Question: $ne in momgodb using java not giving proper result. Am i missing something?
My database is as below.

Which contains value where 'mac_address = "-".'
My code for retrieving records where 'mac_address != "-"' is as,
'''
BasicDBObject whereQuery = new BasicDBObject("mac_address", new BasicDBObject("$ne", "-"));
DBCursor cursor = node_info.find(whereQuery);
'''
It's returning all the records. What can be probably wrong.?
i converted your suggested query as follow. what's wrong in this?
'''
BasicDBObject unwind= new BasicDBObject("$unwind","$nodes");
BasicDBObject mac = new BasicDBObject("mac_address", "$nodes.mac_address");
BasicDBObject projection= new BasicDBObject("$project",mac);
BasicDBObject match = new BasicDBObject("$match", new BasicDBObject("mac_address",notEqual));
node_info.aggregate(unwind, projection, match);
'''
Sorry i am not much familiar with mongodb query.
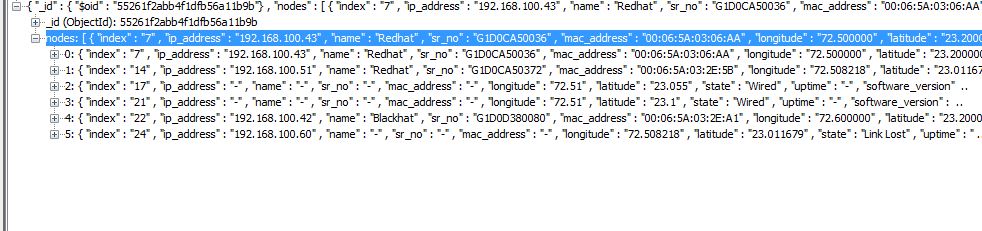
Answer: As far as I can see, the 'nodes' is a nested array and you're not property querying it.
In order to filter by a property of a nested array, you have to use the '$elemMatch' operator. By documentation:
> The '$elemMatch' operator matches documents that contain an array field with at least one element that matches all the specified query criteria.
So, this query should be working:
'''
db.node_info.find({
nodes : {
$elemMatch : {
mac_address : { $ne : "-" }
}
}
})
'''
This query has to be to a 'BasicDBObject' with which you would work in Java. It should be something like:
'''
BasicDBObject query = new BasicDBObject();
BasicDBObject notEqual = new BasicDBObject("$ne", "-");
BasicDBObject macCriteria = new BasicDBObject("mac_address", notEqual);
BasicDBObject elemMatch = new BasicDBObject("$elemMatch, macCriteria);
query.put("nodes", elemMatch);
'''
---
:
The problem with the solution above is that the query will actually return all the 'node_info' documents that match the provided criteria and include the nested array documents that do not match the criteria.
In order to return the nested array documents, for which 'mac_accress != "-"', you have to do aggregation. The aggregation query in Mongo would be:
'''
db.node_info.aggregate([
{ $unwind : "$nodes" },
{ $project : { mac : "$nodes.mac_address" } },
{ $match : { mac : { $ne : "-" } } }
])
'''
This will return only the documents, for which the 'mac_address' is not '"-"'. Of course, you select other fields of the documents to be included in the result. In order to do so, you have to enumerate the desired fields in the '$project' pipeline stage
.
Also, this query has to be in 'BasicDBObject' object(s), but this can be done similarly to above.